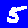
Digit: 5